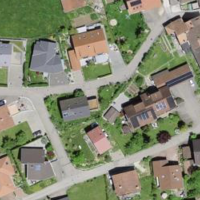
EUNIS habitat code: 55
Species observed at this site:
Leonurus cardiaca
Prunella vulgaris
Campanula persicifolia
Agrostemma githago